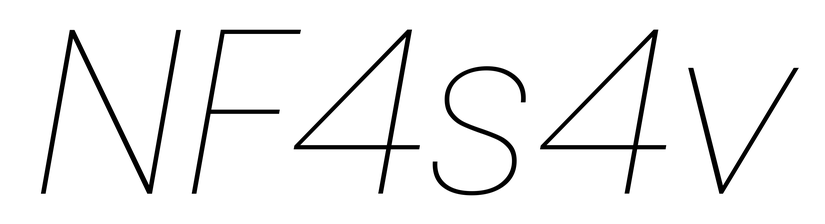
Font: Poppins-ThinItalic